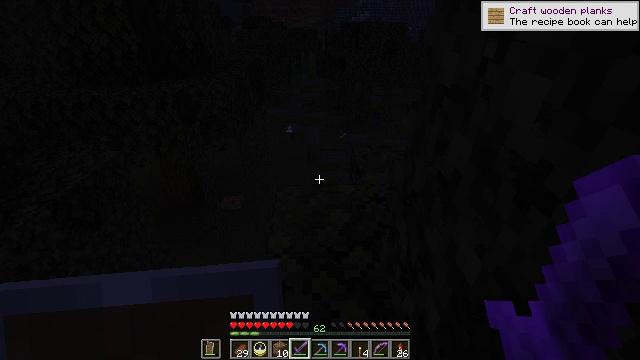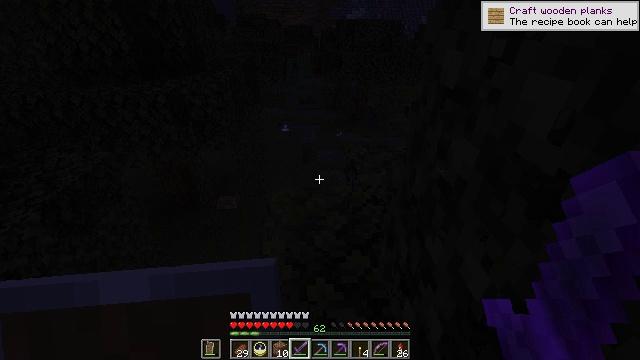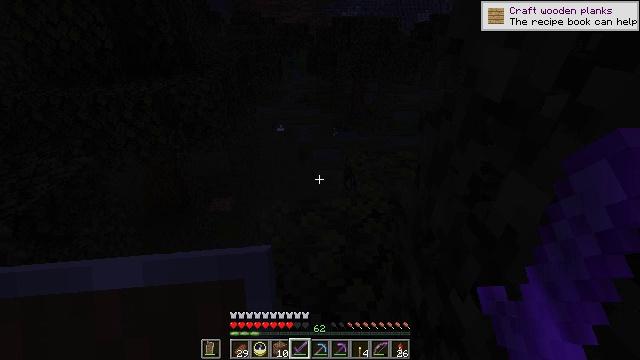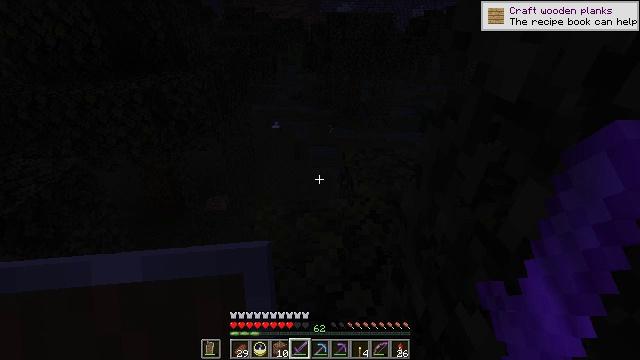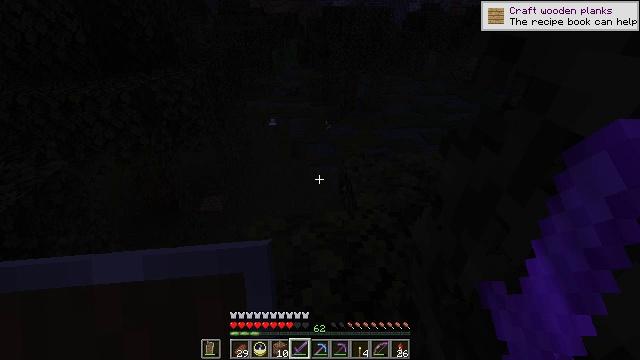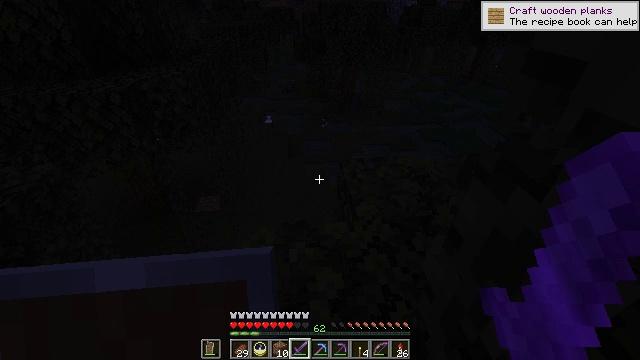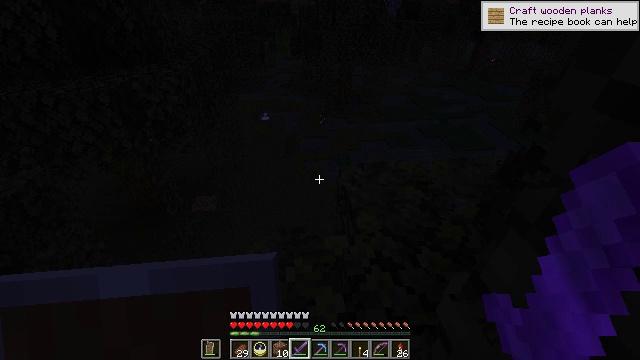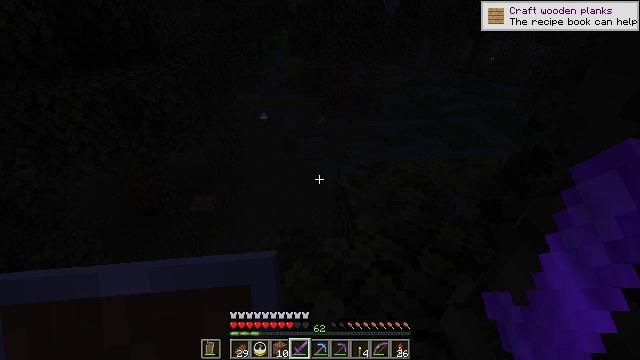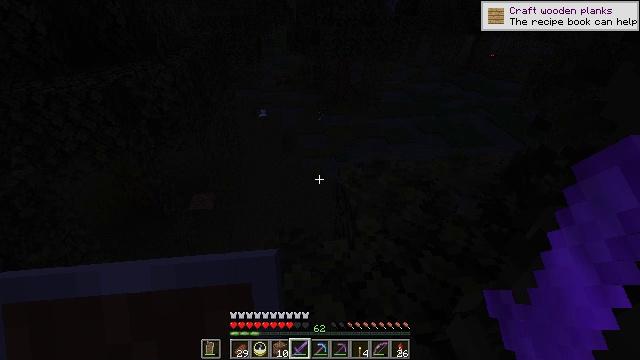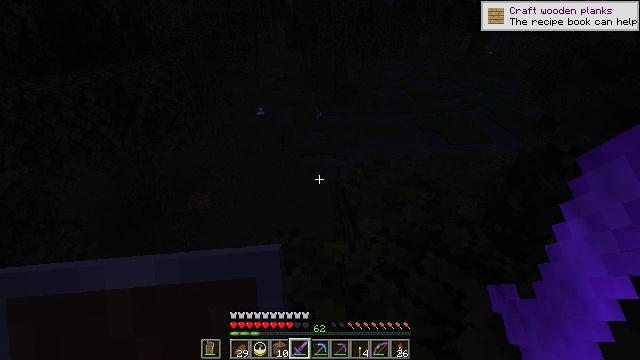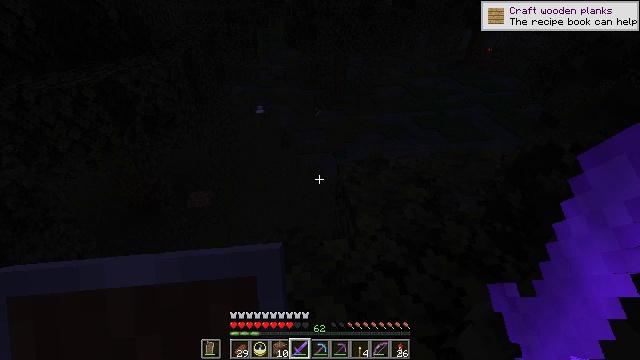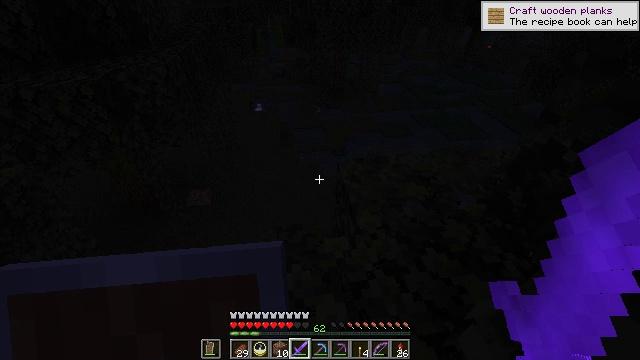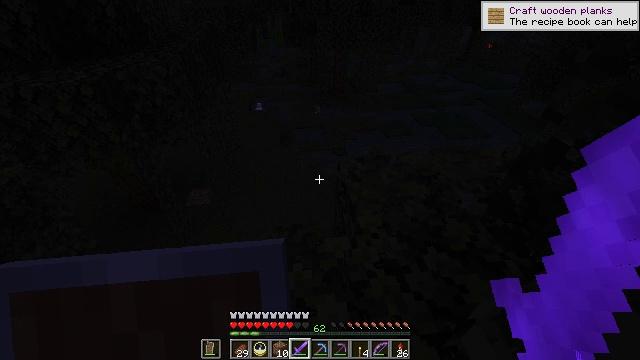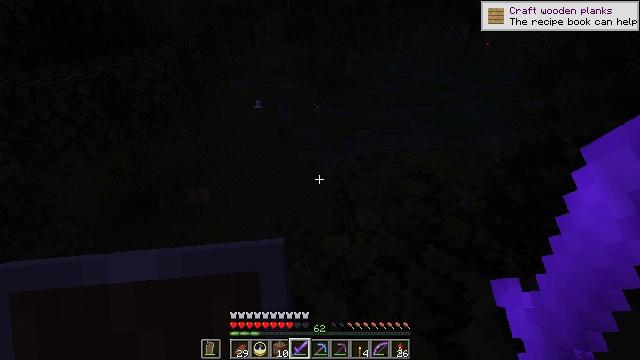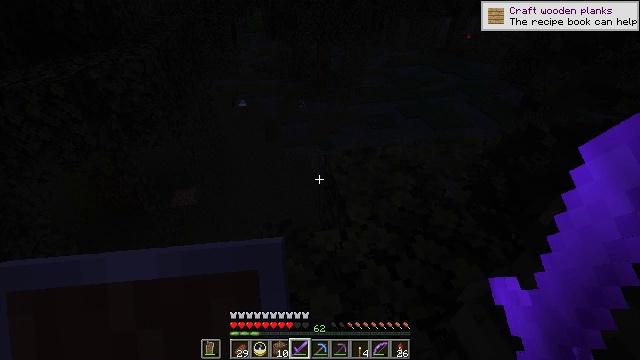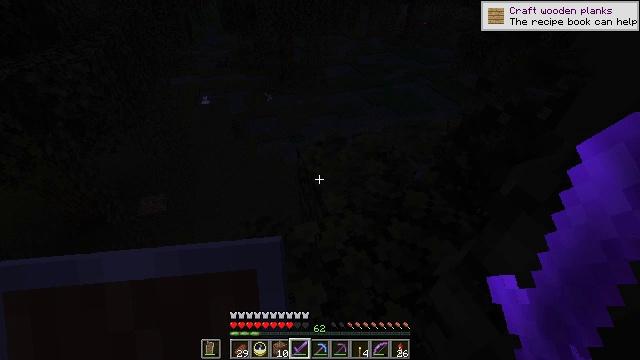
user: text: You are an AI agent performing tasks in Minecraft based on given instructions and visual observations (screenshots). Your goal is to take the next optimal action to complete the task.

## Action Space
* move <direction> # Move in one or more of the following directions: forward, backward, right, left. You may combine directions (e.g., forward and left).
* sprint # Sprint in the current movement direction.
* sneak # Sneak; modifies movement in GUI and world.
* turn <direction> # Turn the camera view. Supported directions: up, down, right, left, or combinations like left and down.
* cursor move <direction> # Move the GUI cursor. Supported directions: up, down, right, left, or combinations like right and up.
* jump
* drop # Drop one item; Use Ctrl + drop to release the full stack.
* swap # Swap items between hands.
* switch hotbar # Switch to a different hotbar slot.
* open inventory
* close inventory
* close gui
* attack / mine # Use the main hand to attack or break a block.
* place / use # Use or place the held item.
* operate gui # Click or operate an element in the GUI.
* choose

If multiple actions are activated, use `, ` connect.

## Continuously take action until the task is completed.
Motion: motion action
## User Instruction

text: Kill the slime.
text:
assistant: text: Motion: move forward
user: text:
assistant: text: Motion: move forward
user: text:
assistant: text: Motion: move forward, turn right
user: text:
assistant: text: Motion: move forward
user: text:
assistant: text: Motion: move forward
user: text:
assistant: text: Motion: move forward
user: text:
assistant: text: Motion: no_op
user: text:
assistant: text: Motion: no_op
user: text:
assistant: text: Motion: no_op
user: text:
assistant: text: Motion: no_op
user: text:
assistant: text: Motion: no_op
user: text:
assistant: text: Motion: no_op
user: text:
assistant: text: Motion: no_op
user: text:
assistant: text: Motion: turn right
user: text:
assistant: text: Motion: turn right and down
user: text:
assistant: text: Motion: turn right
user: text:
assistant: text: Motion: move forward, turn right
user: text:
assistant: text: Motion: move forward
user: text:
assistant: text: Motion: move forward
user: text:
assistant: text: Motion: move forward
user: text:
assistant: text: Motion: move forward
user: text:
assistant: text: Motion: move forward
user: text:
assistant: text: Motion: move forward
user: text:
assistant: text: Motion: move forward
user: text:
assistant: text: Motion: no_op
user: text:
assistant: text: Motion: no_op
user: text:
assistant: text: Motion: no_op
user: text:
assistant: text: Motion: no_op
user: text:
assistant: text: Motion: no_op
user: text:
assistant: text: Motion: no_op